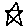
Label: star